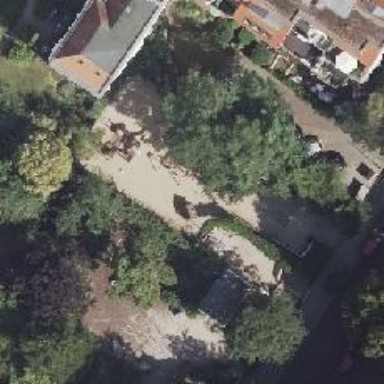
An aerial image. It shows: Playground featuring climbing frame.